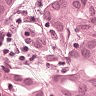
Metastatic tissue present: yes